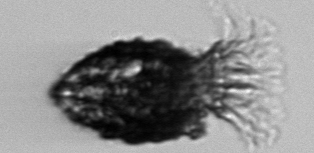
Label: Stenosemella_pacifica